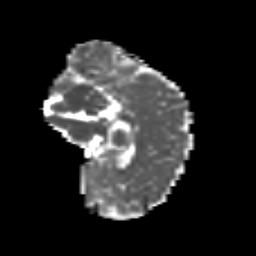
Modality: MD
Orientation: sagittal
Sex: male
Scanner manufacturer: siemens
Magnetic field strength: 3 T
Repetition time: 5 s
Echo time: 0.071 s